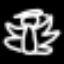
Label: angel